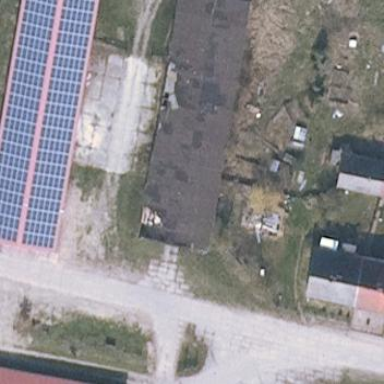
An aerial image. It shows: Barn with gabled roof.